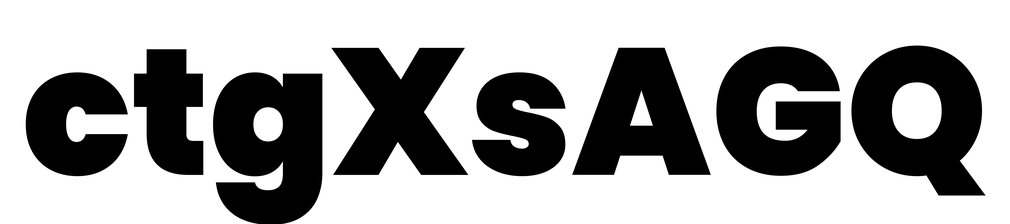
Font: Poppins-Black